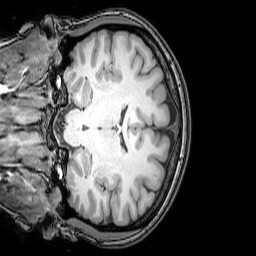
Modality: T1w
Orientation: coronal
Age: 24
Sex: female
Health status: healthy
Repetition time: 0.081 s
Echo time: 0.037 s